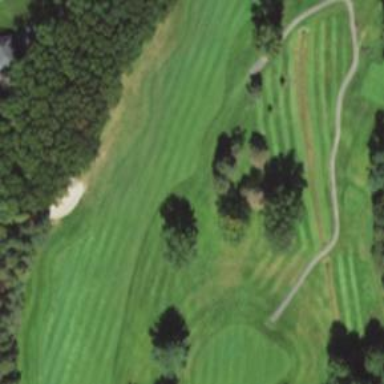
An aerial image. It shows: Golf hole.